Field crop: maize
Growth stage: 2
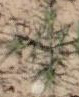
Species: salsola